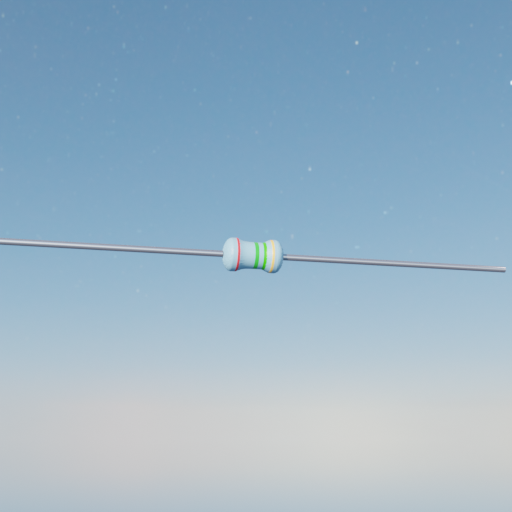
Resistor colour bands (in order): red, green, green, gold